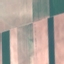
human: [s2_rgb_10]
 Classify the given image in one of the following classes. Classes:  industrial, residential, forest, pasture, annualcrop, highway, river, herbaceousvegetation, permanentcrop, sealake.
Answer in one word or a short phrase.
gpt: AnnualCrop